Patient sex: F
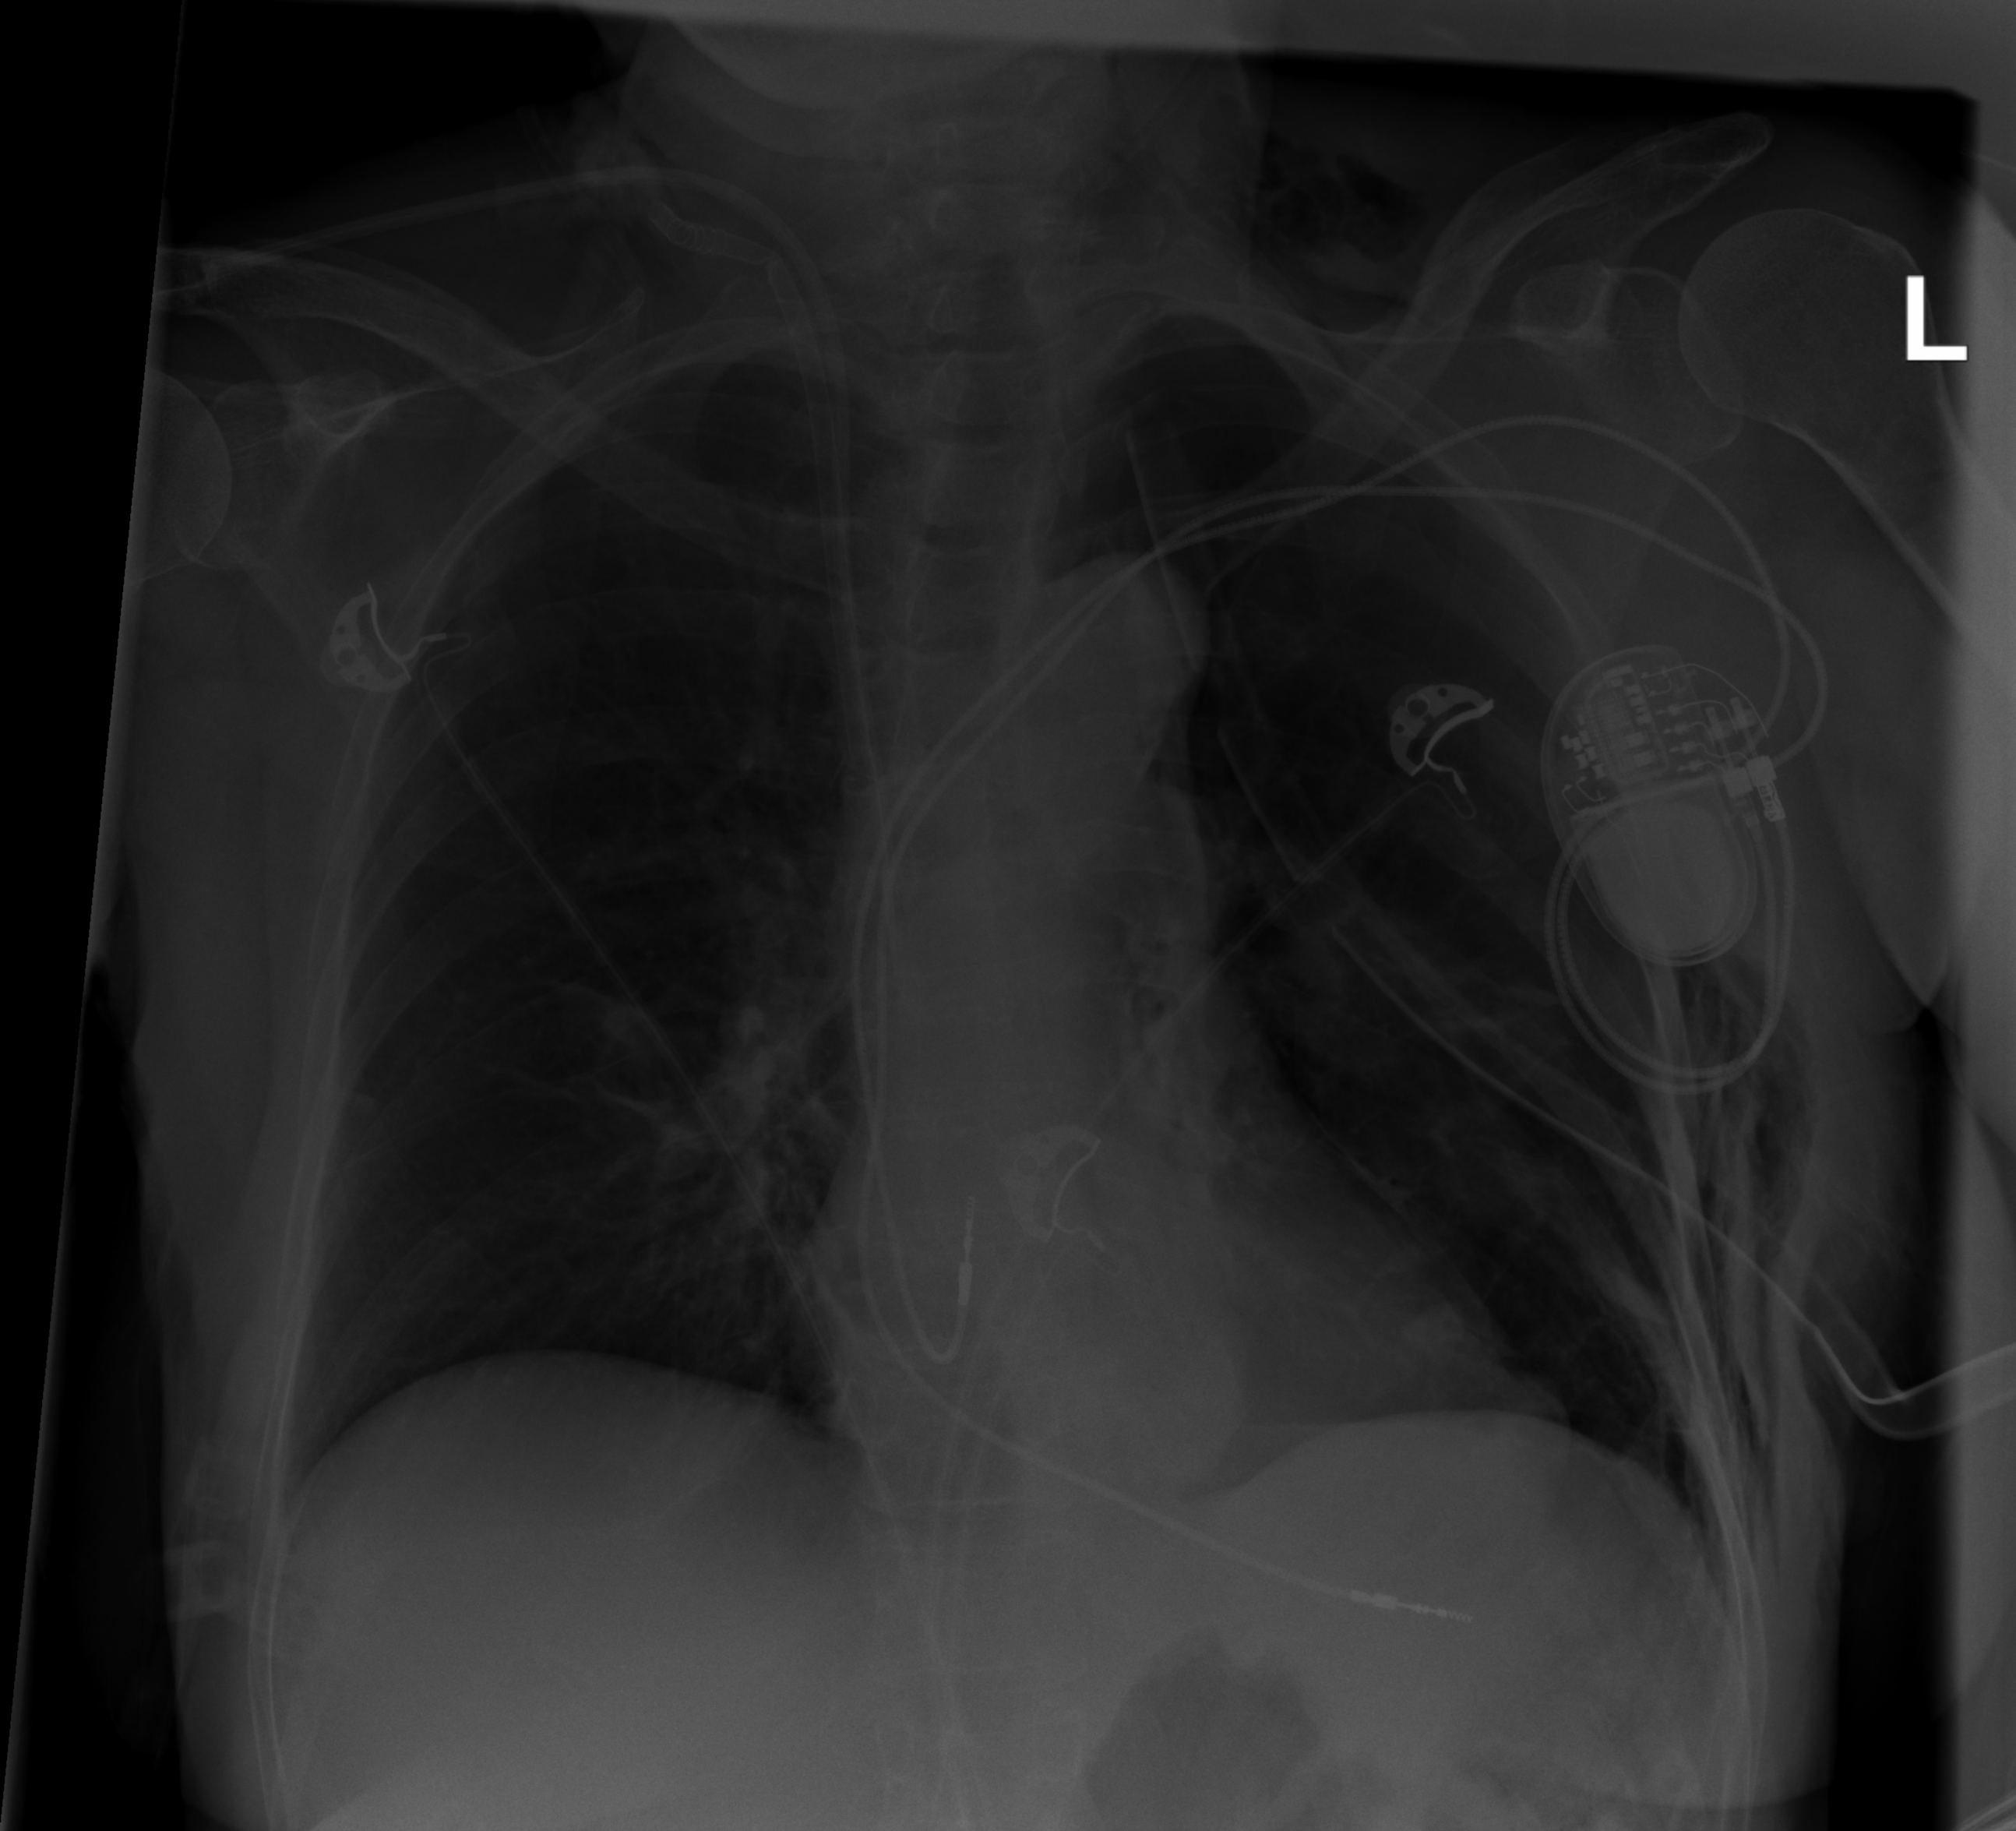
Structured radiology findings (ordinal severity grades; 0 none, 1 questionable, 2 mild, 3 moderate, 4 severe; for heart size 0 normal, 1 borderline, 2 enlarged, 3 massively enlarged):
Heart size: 0
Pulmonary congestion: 0
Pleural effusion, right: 0
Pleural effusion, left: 0
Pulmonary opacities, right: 0
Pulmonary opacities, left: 0
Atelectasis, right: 0
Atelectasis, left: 2